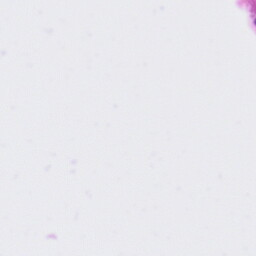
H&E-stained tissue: Tonsil